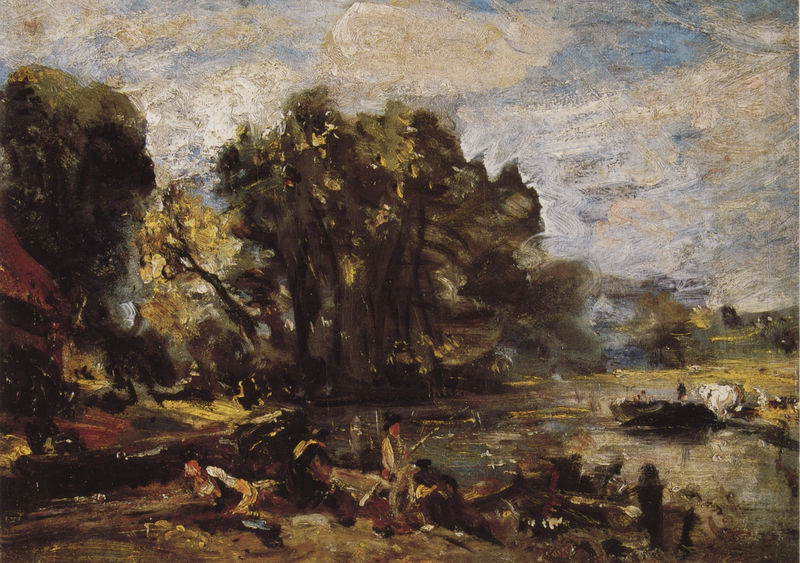
Titel: Sketch for >Stratford Mill<
Künstler: John Constable
Institution: (Privatsammlung)
Schlagwörter: baum, blau, blätter, dunkel, gemälde, himmel, laub, mann, meer, schatten, wasser, weiß, wolken, baden, bäume, fluss, frauen, gelb, grün, impressionismus, landschaft, menschen, ocker, see, sitzen, teich, ufer, äste, braun, bunt, frau, grau, hell, hintergrund, hut, hüte, licht, männer, orange, schwarz, skizze, vordergrund, dach, gebäude, gras, haus, rot, wiese, wolke, beige, expressionismus, leute, malerei, jacke, stein, niederlande, öl, bach, baumstamm, feld, horizont, kühe, natur, stamm, vieh, wind, zweige, pastos, sonne, boden, mantel, personen, wald, arbeit, bauern, boot, boote, kahn, weiher, himmelblau, schiff, sommer, strand, liegen, fischer, abstrakt, hang, farbe, kuh, landschaftsmalerei, herbst, rast, böschung, ölgemälde, constable, stämme, duktus, freizeit, monet, manet, striche, unscharf, draußen, wei0, angel, jagd, pinselduktus, landschaftsbild, verschwommen, leibl, malerisch, expressiv, ölskizze, wäldchen, flimmern, flirren, pinselstriche, grautöne, farbtupfer, lichtschein, gesichtslos, unruhig, angler, angeln, fischen, anglen, fischernetz, angelrute, farbtöne, farbsubstanz, expressiver impressionismus, 1860, naturmalerei